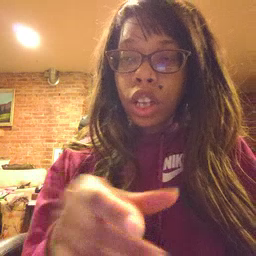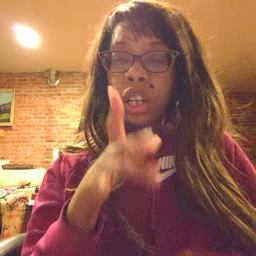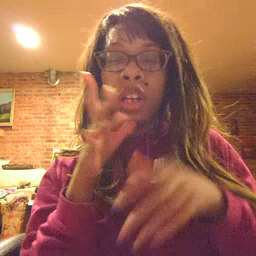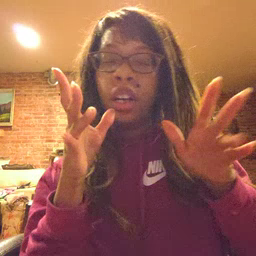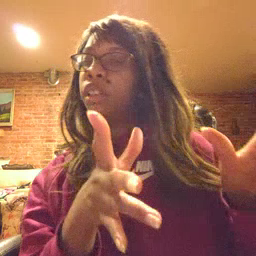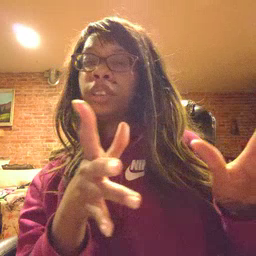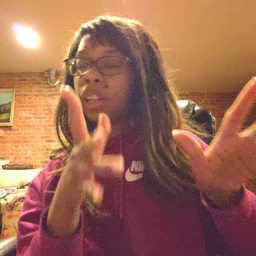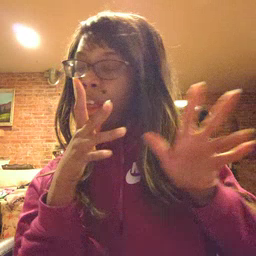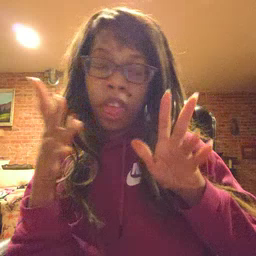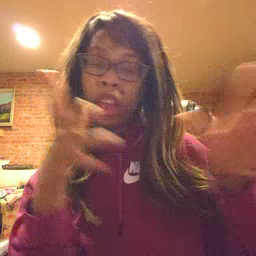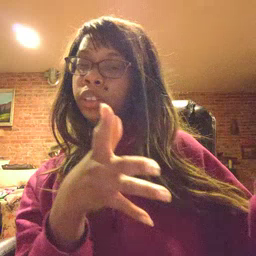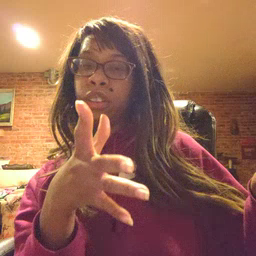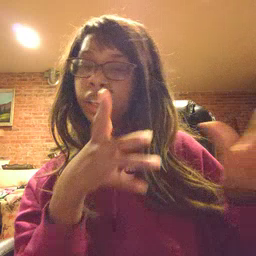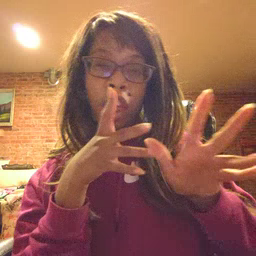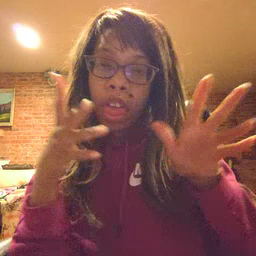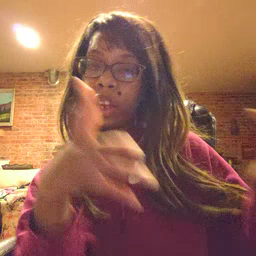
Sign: hate